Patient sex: M
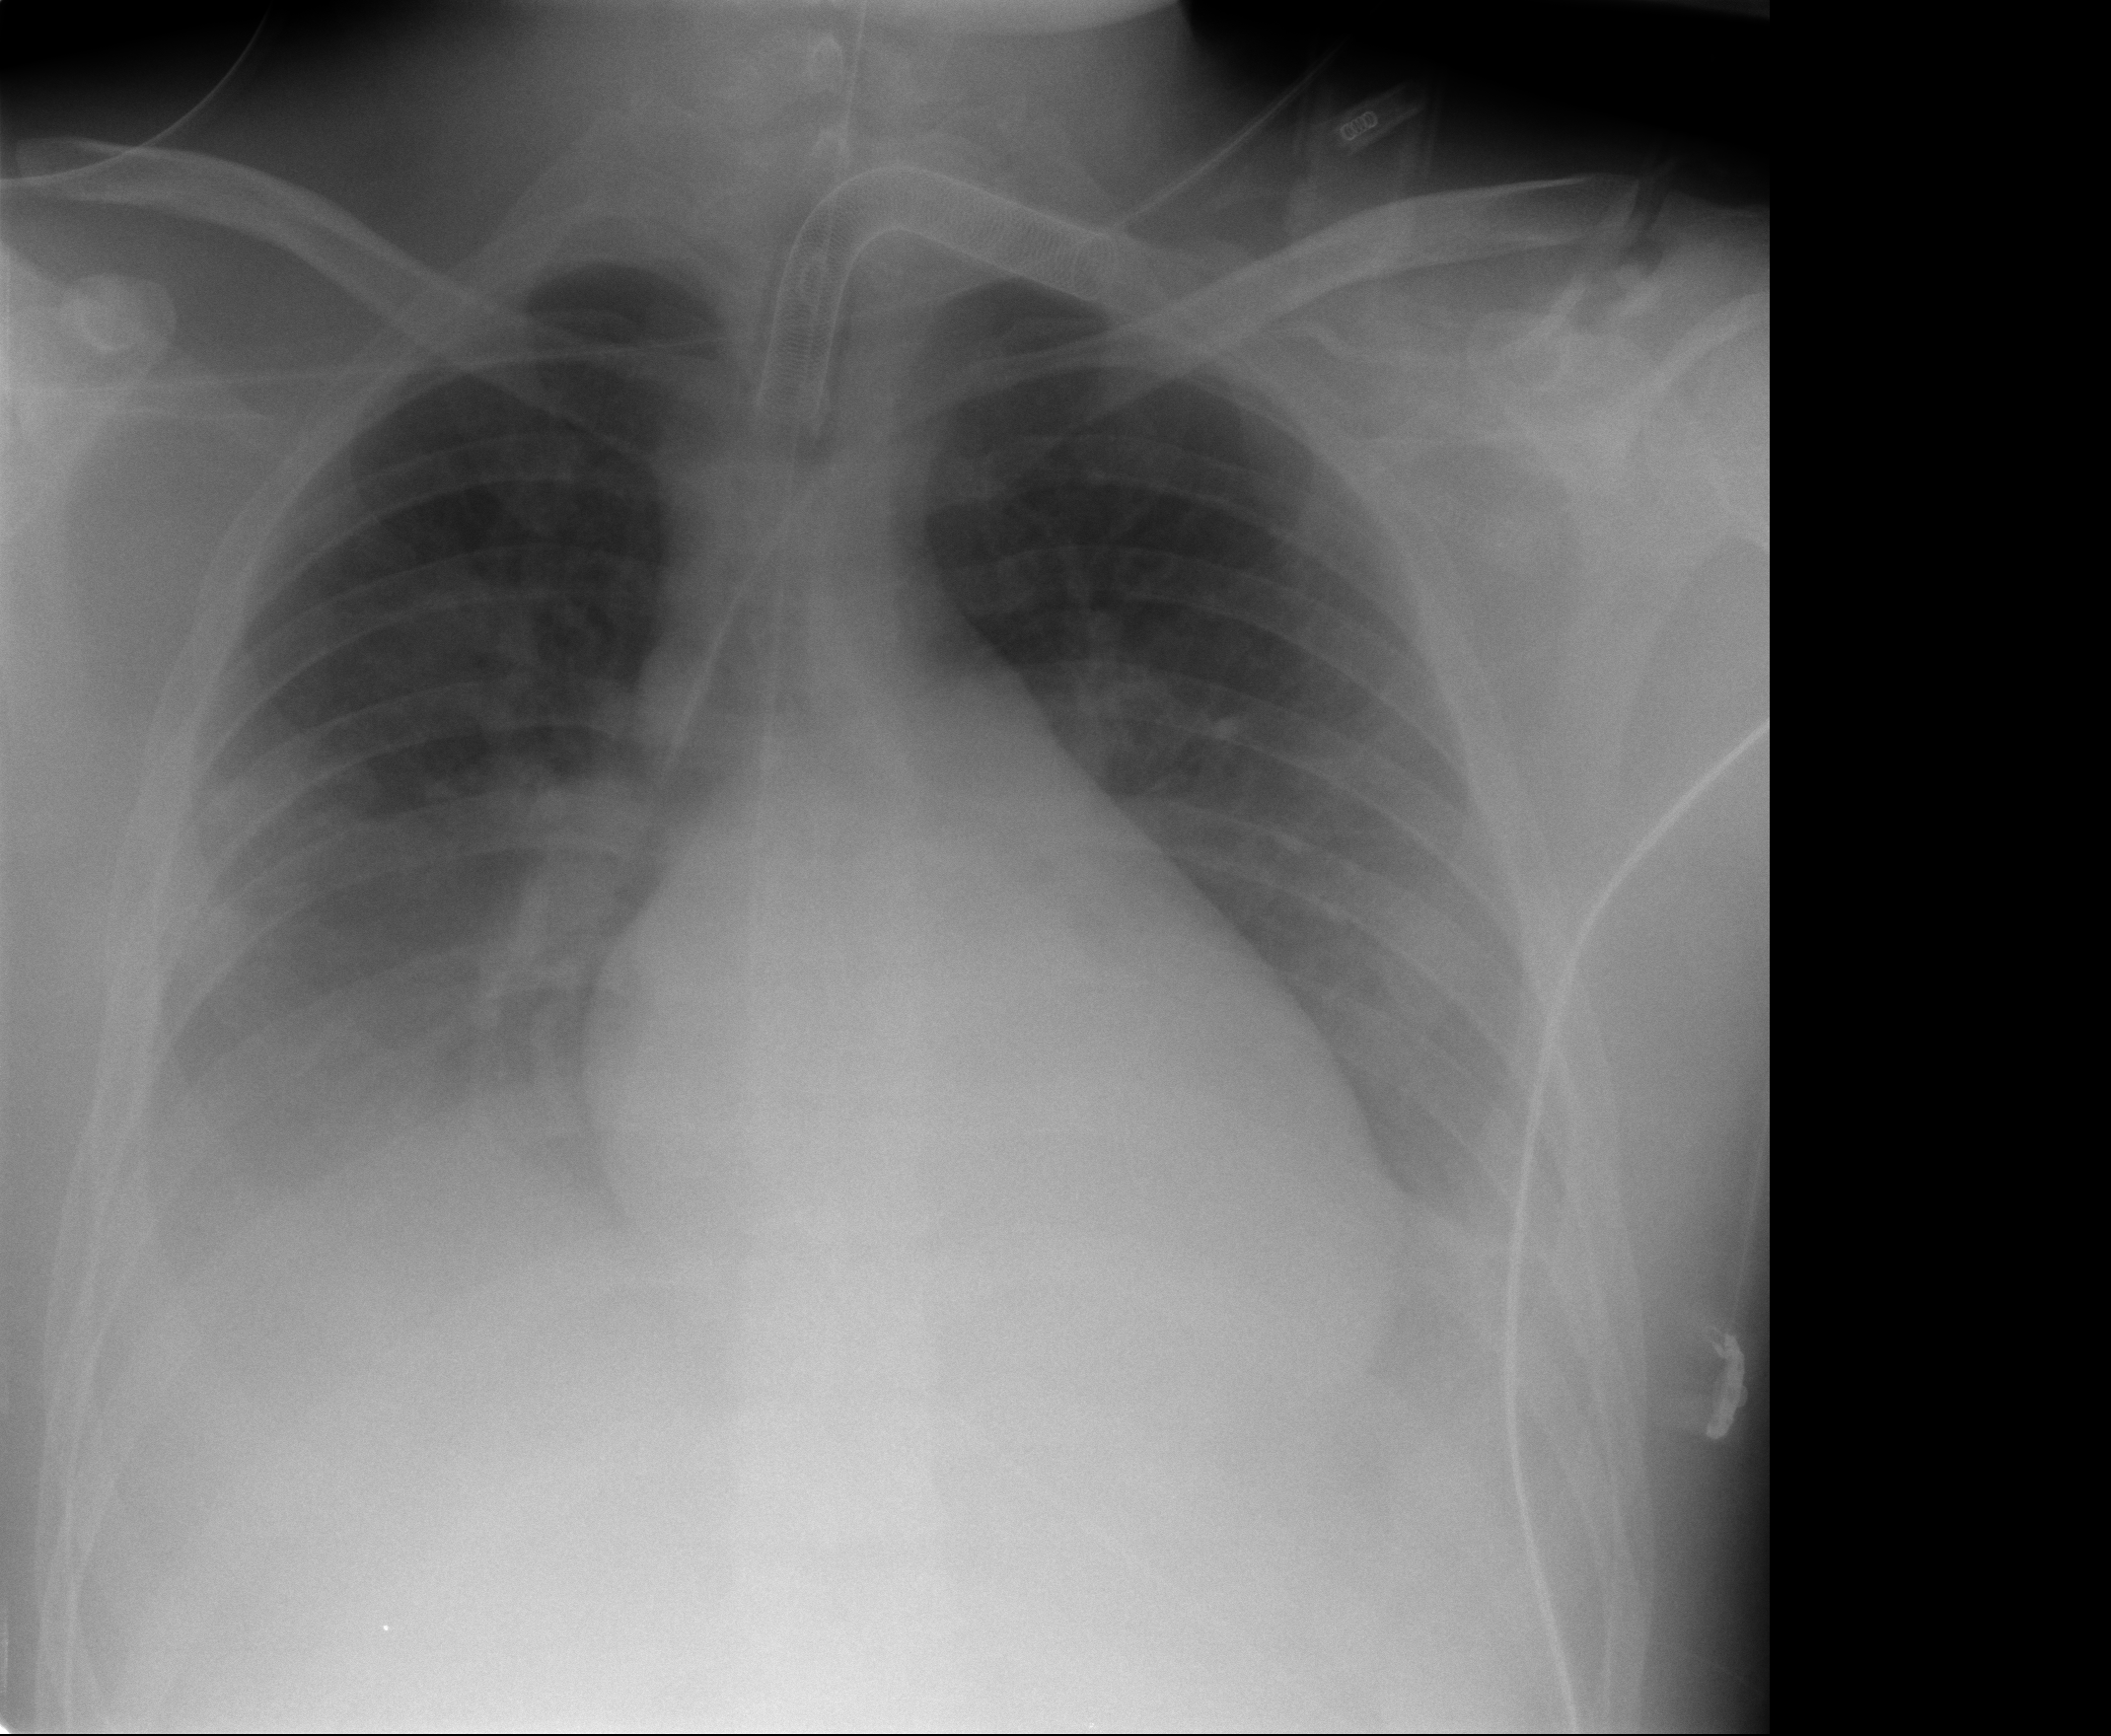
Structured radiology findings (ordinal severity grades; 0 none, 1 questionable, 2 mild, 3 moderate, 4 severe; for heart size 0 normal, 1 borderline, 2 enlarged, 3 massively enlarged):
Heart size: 0
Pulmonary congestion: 0
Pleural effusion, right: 2
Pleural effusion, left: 2
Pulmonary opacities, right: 0
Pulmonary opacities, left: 0
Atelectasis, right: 2
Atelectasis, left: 2